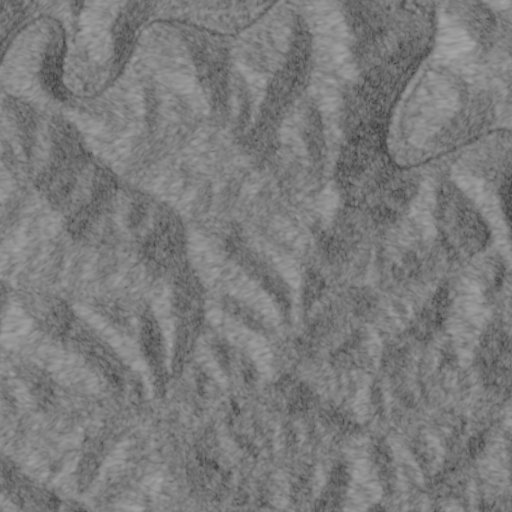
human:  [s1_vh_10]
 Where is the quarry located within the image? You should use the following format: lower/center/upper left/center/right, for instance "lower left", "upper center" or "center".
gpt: The quarry is located in the lower left of the image.
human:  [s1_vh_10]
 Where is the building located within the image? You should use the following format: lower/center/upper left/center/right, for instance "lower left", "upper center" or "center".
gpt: The building is located in the upper left of the image.
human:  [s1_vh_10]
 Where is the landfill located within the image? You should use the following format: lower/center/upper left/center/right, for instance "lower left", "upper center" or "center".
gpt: There is no landfill in the image.

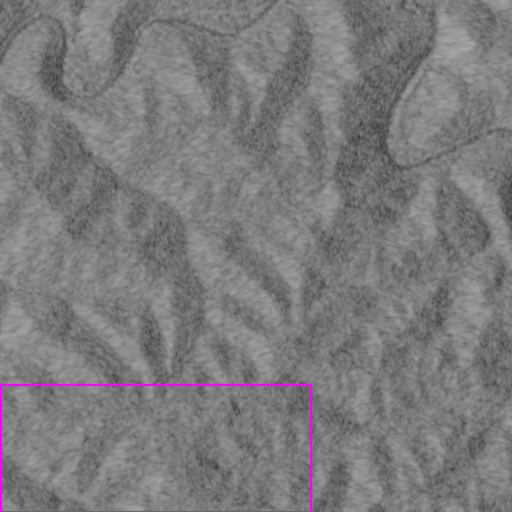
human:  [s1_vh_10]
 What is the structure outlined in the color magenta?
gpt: The structure outlined in magenta is a quarry.
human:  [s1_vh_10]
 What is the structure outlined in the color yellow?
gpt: There is no yellow outline.